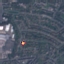
Label: Residential